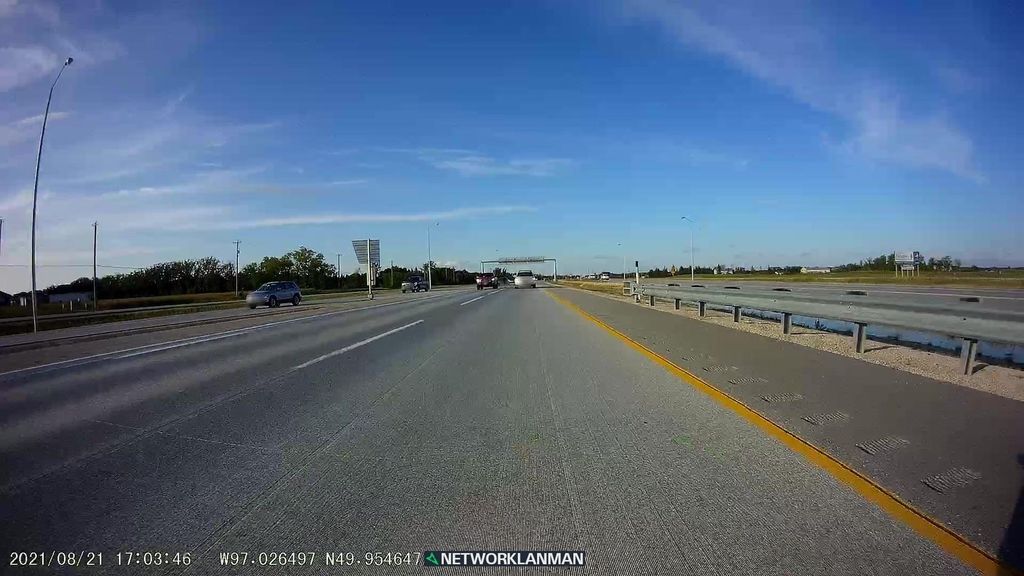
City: winnipeg